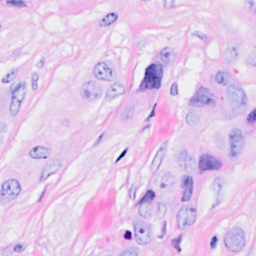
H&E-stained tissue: Breast